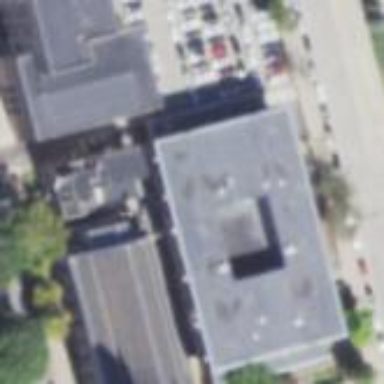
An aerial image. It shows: School building.